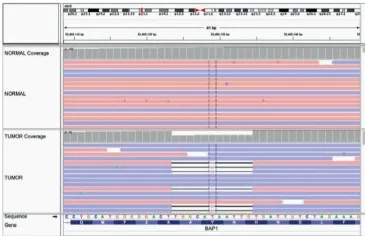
Biallelic inactivation of BAP1 by differing mechanisms. Aligned sequence data from Patient A show the pathogenic BAP1 variant is heterozygous in the germline (top track) and tumor (bottom track).
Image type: chart (chart)